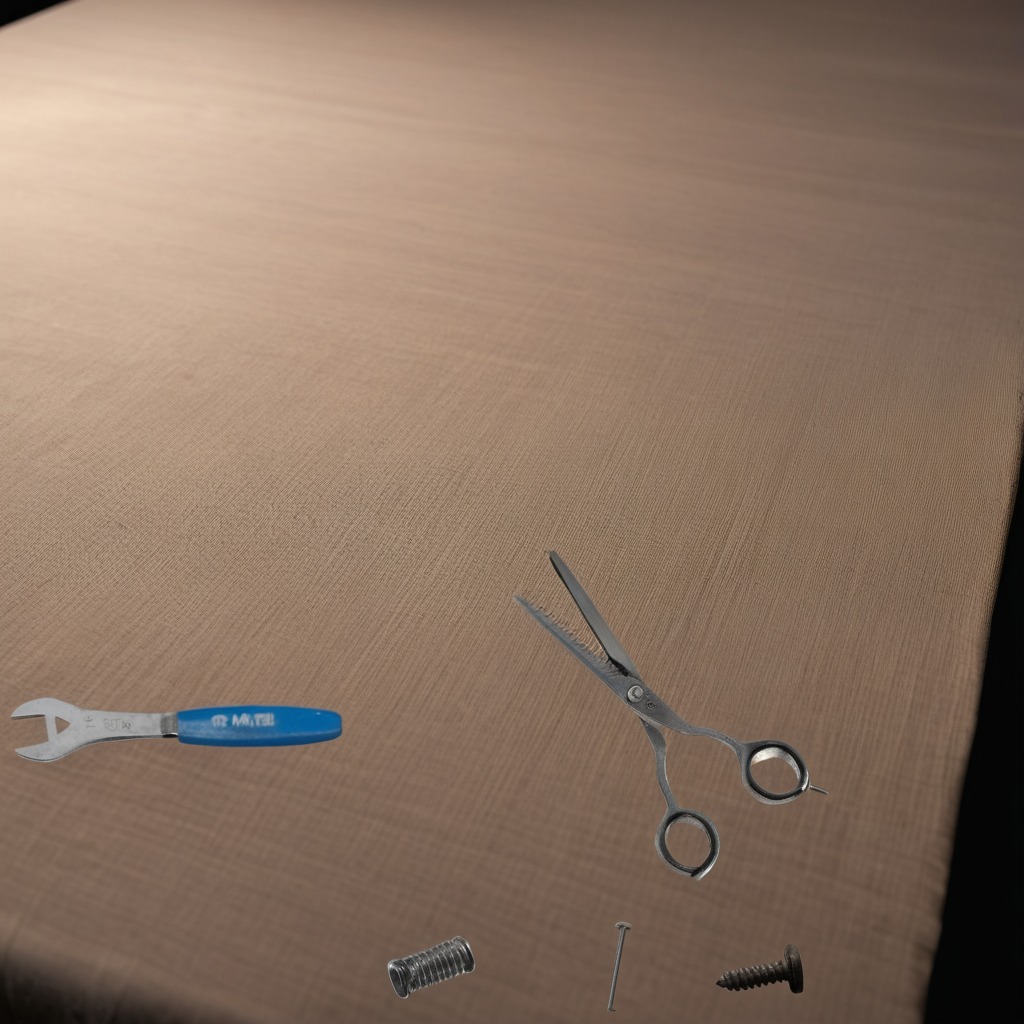
A metal machine screw, an iron nail, a coiled metal spring, a pair of scissors, and a wrench are lying on the wooden table.